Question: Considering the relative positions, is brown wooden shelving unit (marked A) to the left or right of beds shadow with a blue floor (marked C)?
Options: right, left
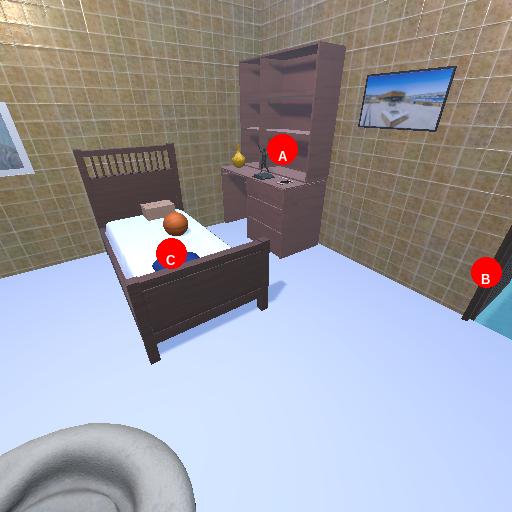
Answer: right